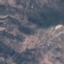
Label: HerbaceousVegetation